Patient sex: M
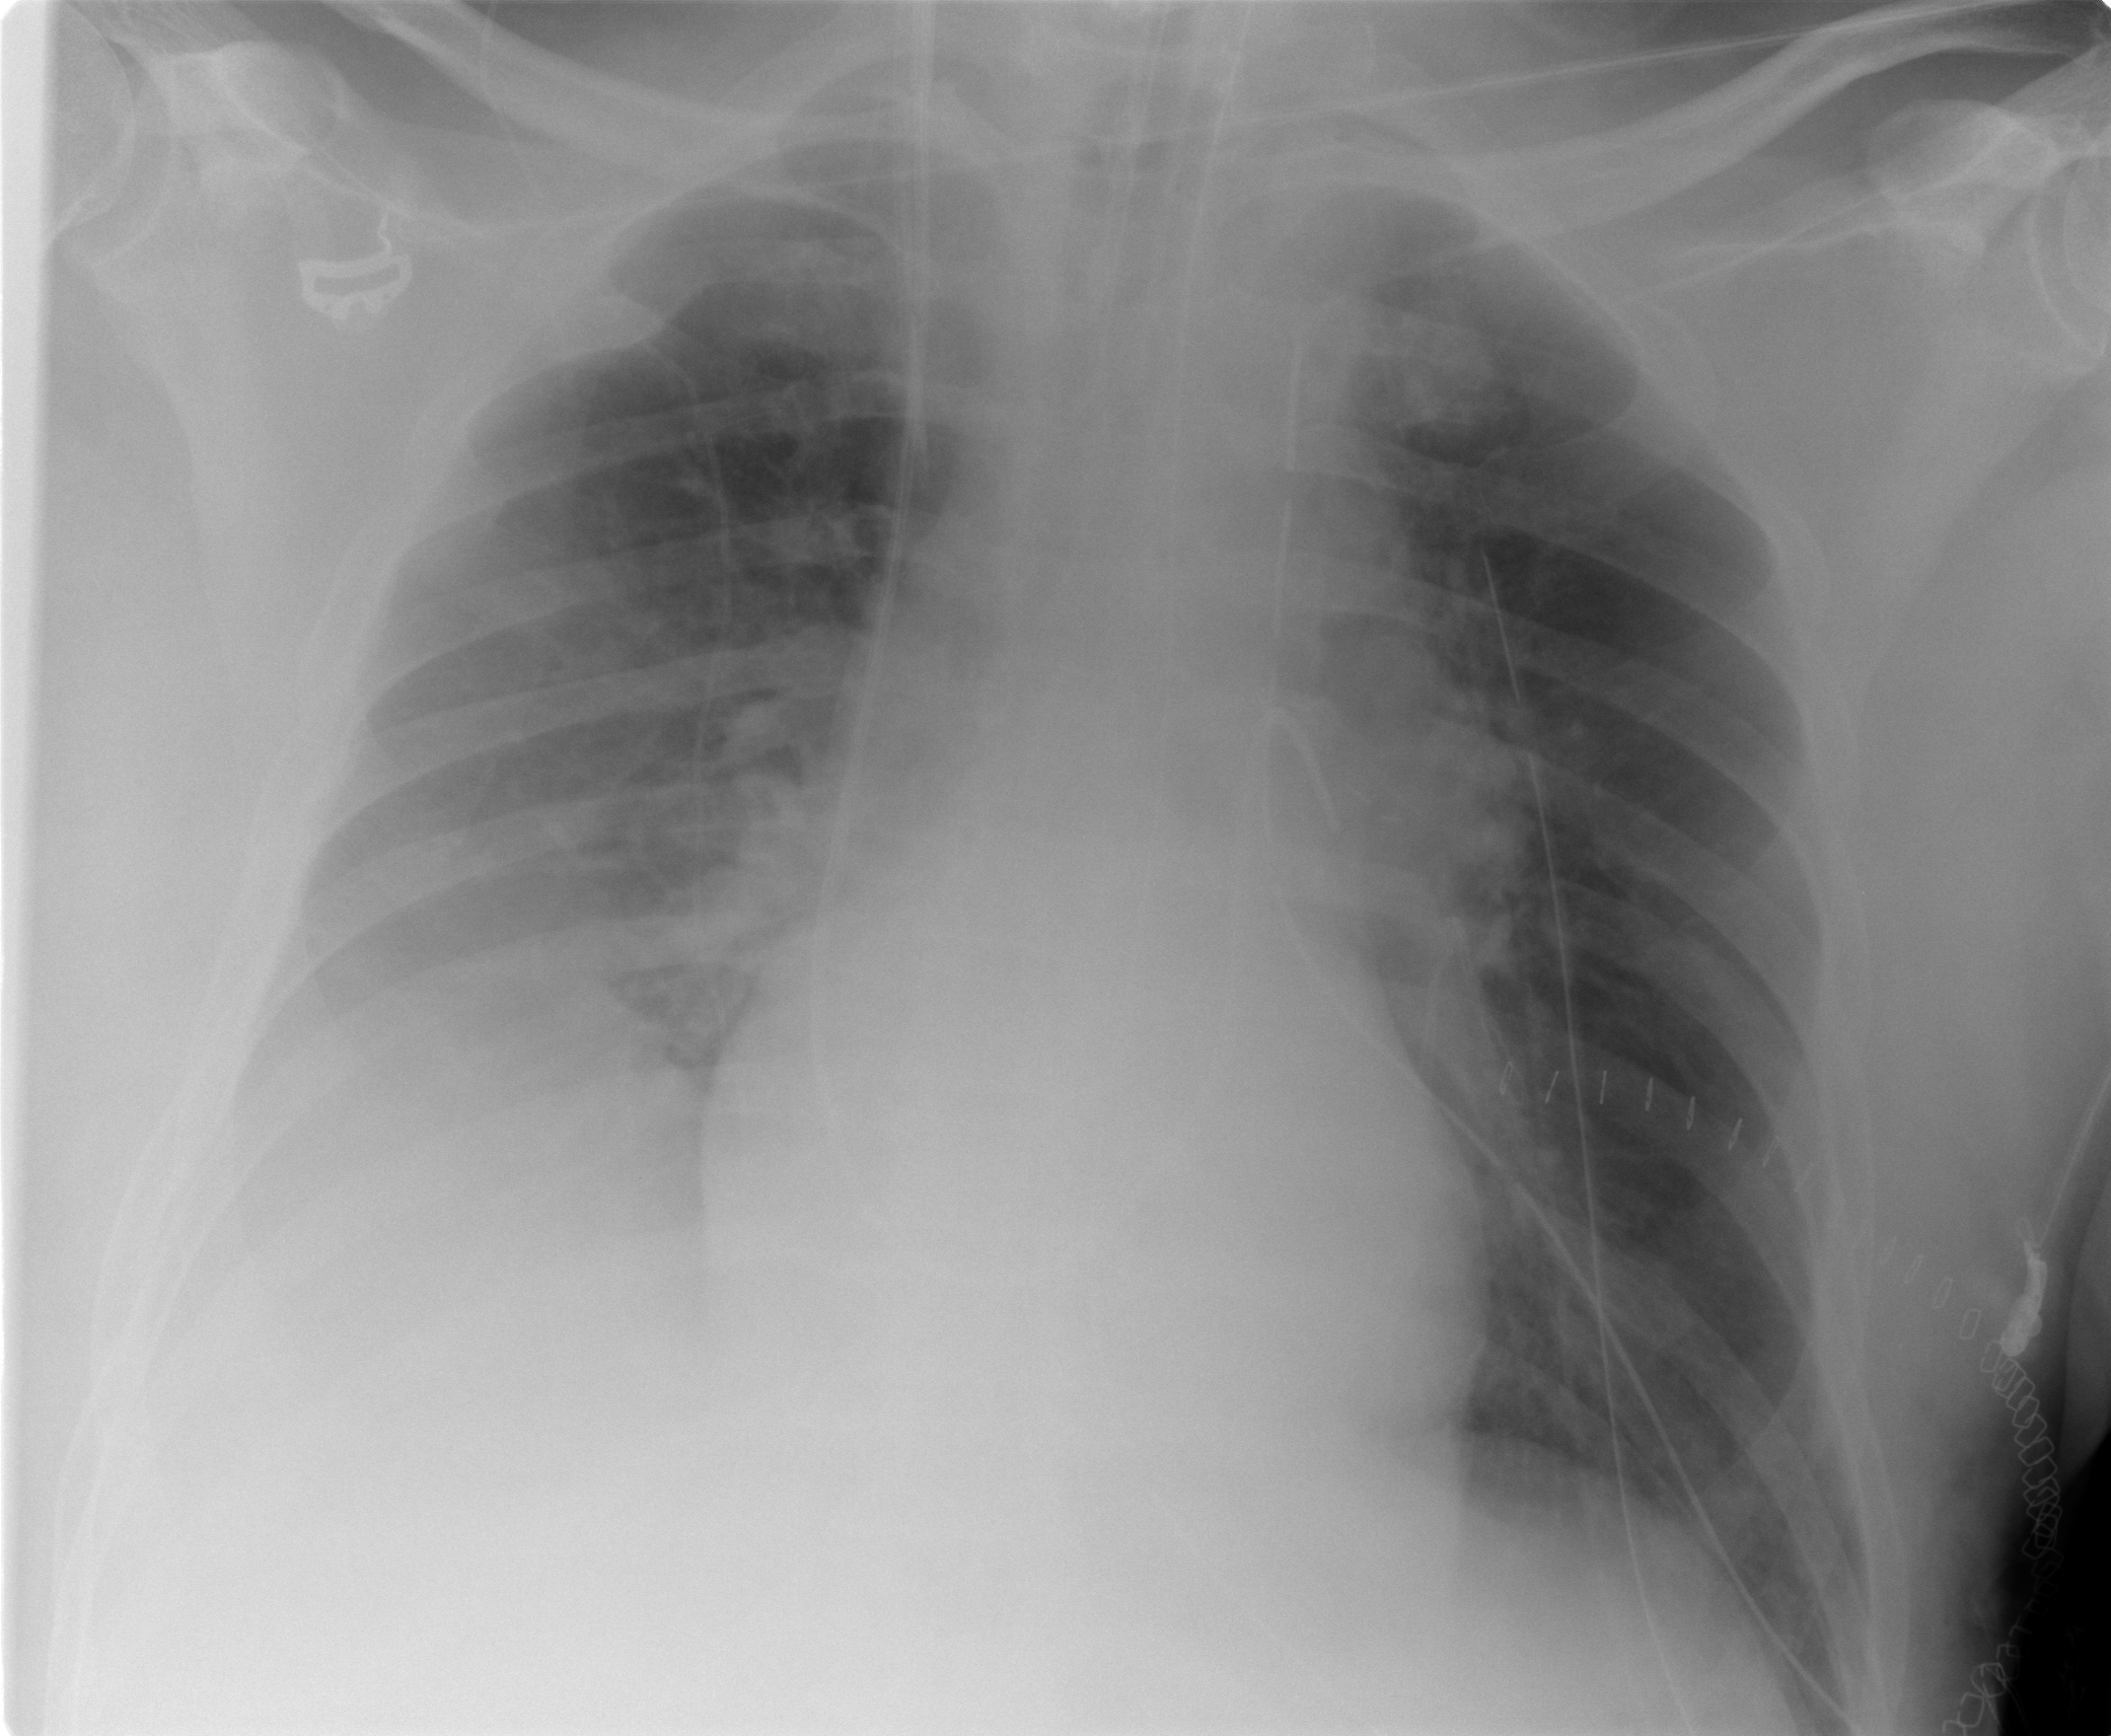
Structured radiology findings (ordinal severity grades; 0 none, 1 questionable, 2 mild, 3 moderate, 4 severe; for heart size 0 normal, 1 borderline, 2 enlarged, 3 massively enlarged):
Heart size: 0
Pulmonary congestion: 2
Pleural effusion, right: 3
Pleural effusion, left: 0
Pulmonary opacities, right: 0
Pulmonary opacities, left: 2
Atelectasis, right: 3
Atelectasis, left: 2